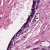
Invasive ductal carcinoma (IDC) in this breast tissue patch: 0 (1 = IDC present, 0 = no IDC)